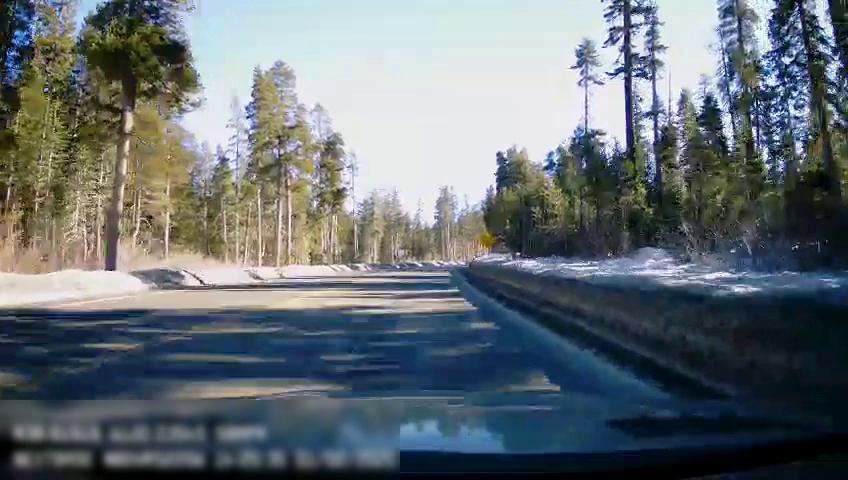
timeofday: Day
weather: Snowy
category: Drivable Space